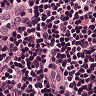
Metastatic tissue present: no